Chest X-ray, PA view. Patient: 23 years old, sex M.
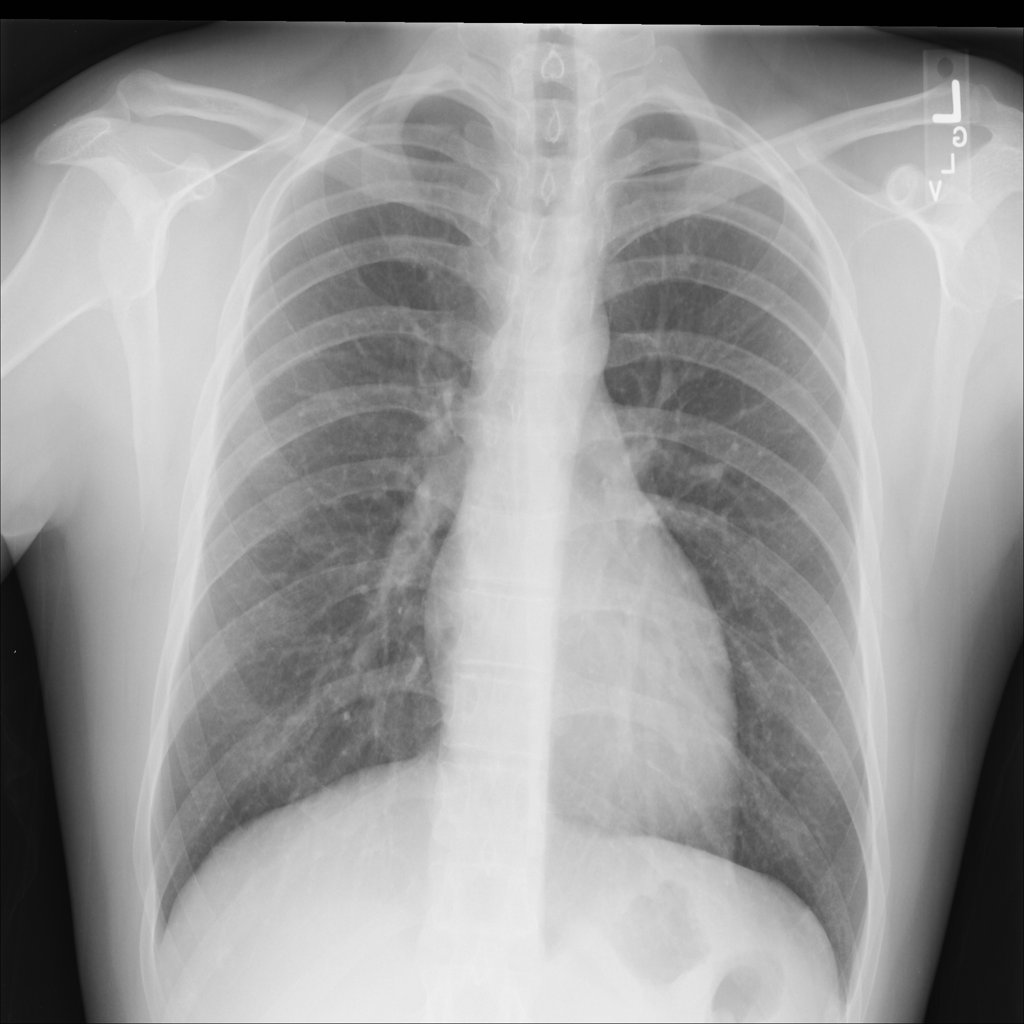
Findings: No Finding